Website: macys
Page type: cart
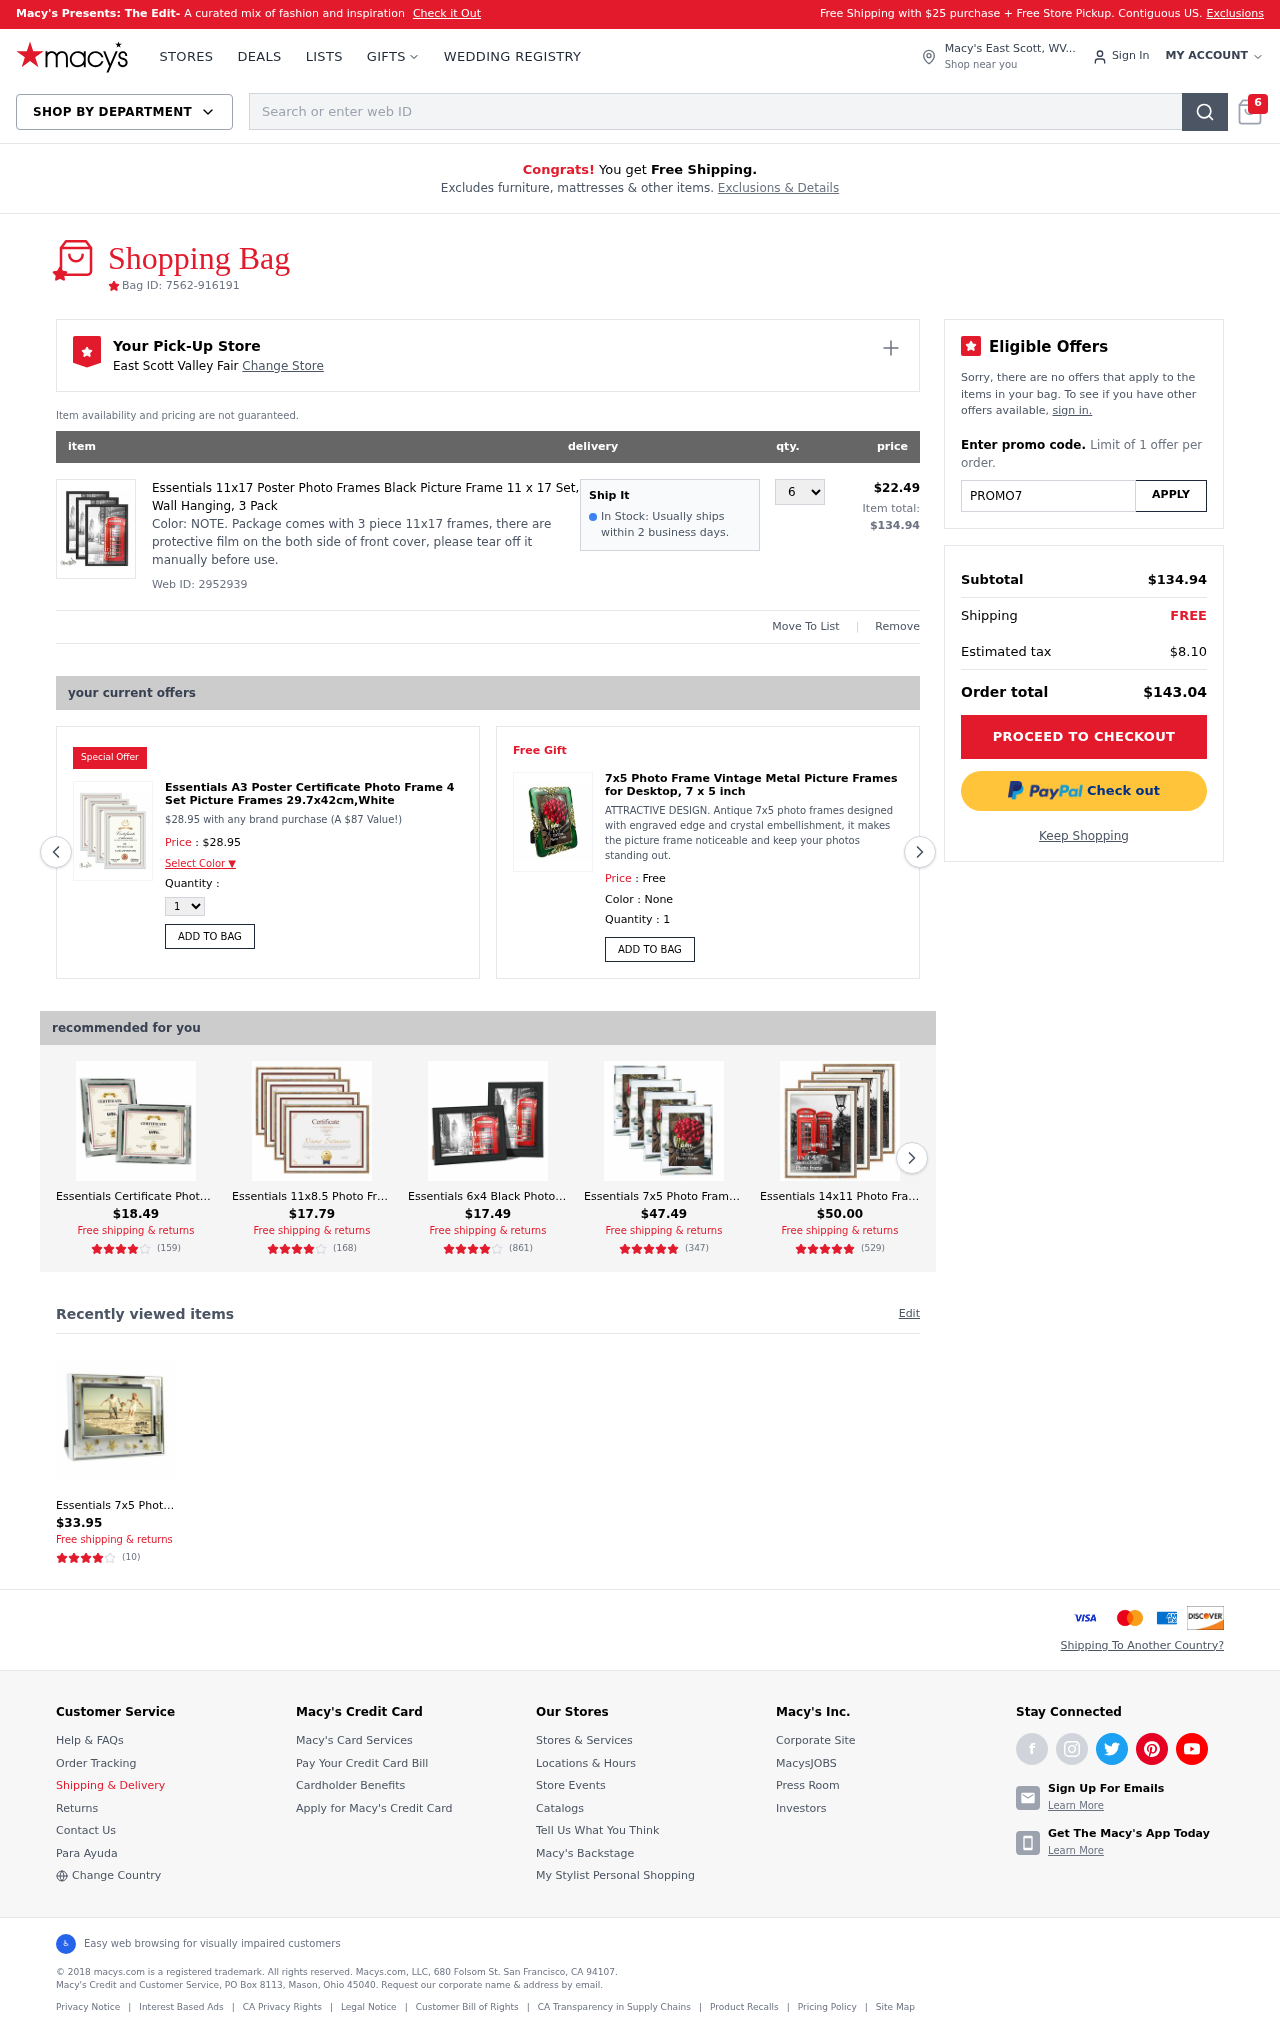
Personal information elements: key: PII_CITY
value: East Scott Valley Fair Change Store
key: PII_CITY_STATE
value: East Scott, WV
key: PII_PROMO_CODE
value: PROMO78PU
Product elements: key: PRODUCT1_DESC
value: NOTE. Package comes with 3 piece 11x17 frames, there are protective film on the both side of front cover, please tear off it manually before use.
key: PRODUCT1_NAME
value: Essentials 11x17 Poster Photo Frames Black Picture Frame 11 x 17 Set, Wall Hanging, 3 Pack
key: PRODUCT1_PRICE
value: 22.49
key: PRODUCT1_QUANTITY
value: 6
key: PRODUCT2_NAME
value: Essentials A3 Poster Certificate Photo Frame 4 Set Picture Frames 29.7x42cm,White
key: PRODUCT2_PRICE
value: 28.95
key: PRODUCT3_DESC
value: ATTRACTIVE DESIGN. Antique 7x5 photo frames designed with engraved edge and crystal embellishment, it makes the picture frame noticeable and keep your photos standing out.
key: PRODUCT3_NAME
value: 7x5 Photo Frame Vintage Metal Picture Frames for Desktop, 7 x 5 inch
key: PRODUCT4_NAME
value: Essentials Certificate Photo Frames 8.5x11 inch, Glass Picture Frame, 2 Pack
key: PRODUCT4_NUM_RATINGS
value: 159
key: PRODUCT4_PRICE
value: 18.49
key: PRODUCT4_RATING
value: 4.4
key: PRODUCT5_NAME
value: Essentials 11x8.5 Photo Frames Rustic Picture Frame with White Border for Wall Hanging or Tabletop D
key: PRODUCT5_NUM_RATINGS
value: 168
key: PRODUCT5_PRICE
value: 17.79
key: PRODUCT5_RATING
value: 4.4
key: PRODUCT6_NAME
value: Essentials 6x4 Black Photo Frame for Desktop Display and Wall Hanging, 2 Pack
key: PRODUCT6_NUM_RATINGS
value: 861
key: PRODUCT6_PRICE
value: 17.49
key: PRODUCT6_RATING
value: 4
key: PRODUCT7_NAME
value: Essentials 7x5 Photo Frames Glass Mirrored Picture Frame 7 x 5 Set, 4 Pack, Tabletop Display
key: PRODUCT7_NUM_RATINGS
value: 347
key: PRODUCT7_PRICE
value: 47.49
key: PRODUCT7_RATING
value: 4.5
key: PRODUCT8_NAME
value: Essentials 14x11 Photo Frames 4 Pack Rustic Wooden Poster Picture Frame for Wall Hanging, Brown
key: PRODUCT8_NUM_RATINGS
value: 529
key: PRODUCT8_PRICE
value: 50
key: PRODUCT8_RATING
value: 4.8
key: PRODUCT9_NAME
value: Essentials 7x5 Photo Picture Frames Ocean Themed with Seashell Starfish Pearl Decor, Wall Hanging an
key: PRODUCT9_NUM_RATINGS
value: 10
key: PRODUCT9_PRICE
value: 33.95
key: PRODUCT9_RATING
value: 3.5
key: PRODUCT2_DESC
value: $28.95 with any brand purchase (A $87 Value!)
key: PRODUCT1_WEB_ID
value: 2952939
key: PRODUCT1_TOTAL
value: $134.94
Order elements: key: ORDER_NUM_ITEMS
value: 6
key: ORDER_ID
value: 7562-916191
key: ORDER_SUBTOTAL
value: $134.94
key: ORDER_TAX
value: $8.10
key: ORDER_TOTAL
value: $143.04
Search elements: key: HEADER_SEARCH
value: Search or enter web ID